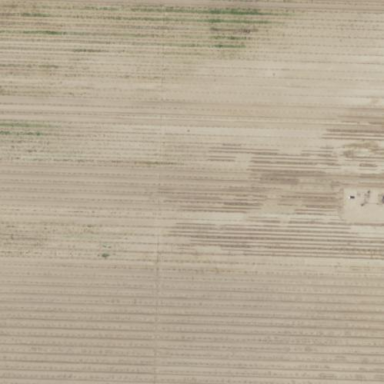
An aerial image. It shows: Vineyard.